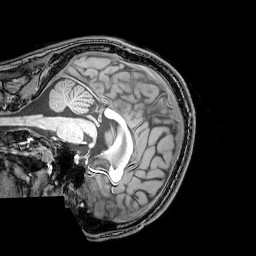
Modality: T1w
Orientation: sagittal
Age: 26
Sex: male
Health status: healthy
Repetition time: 0.081 s
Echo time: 0.037 s